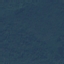
Land use / land cover class: Forest